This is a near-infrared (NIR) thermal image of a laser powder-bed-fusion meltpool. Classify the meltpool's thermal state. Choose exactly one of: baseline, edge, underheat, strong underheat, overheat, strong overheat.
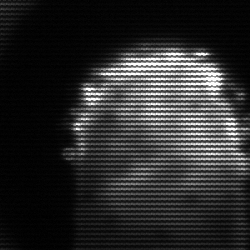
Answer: baseline